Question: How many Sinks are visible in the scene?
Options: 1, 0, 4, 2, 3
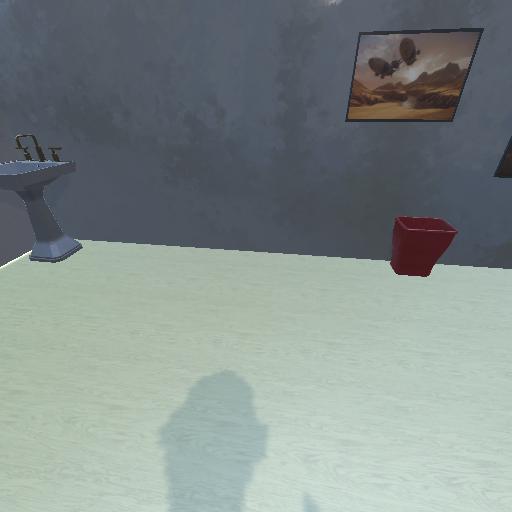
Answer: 1